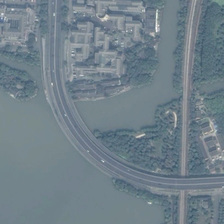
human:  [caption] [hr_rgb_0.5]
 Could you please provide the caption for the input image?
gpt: a curved bridge is on a river near many buildings and green trees .

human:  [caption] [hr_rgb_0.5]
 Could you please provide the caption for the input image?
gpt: a curved bridge is on a river near many buildings and green trees .

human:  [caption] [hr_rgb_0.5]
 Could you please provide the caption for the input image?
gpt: a curved bridge is on a river near many buildings and green trees .

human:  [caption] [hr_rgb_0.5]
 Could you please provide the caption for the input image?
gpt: a curved bridge is on a river near many buildings and green trees .

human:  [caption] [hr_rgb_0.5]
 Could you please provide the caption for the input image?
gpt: a curved bridge is on a river near many buildings and green trees .